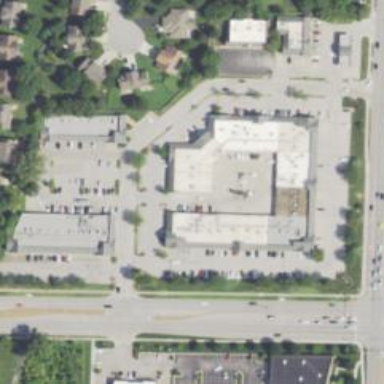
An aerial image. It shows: Retail area.